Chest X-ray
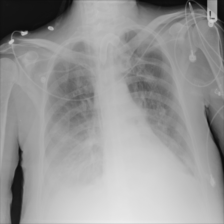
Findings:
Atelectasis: positive
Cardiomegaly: negative
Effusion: positive
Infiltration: negative
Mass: negative
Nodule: negative
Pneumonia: negative
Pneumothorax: negative
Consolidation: positive
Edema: negative
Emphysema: negative
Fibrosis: negative
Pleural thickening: negative
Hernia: negative